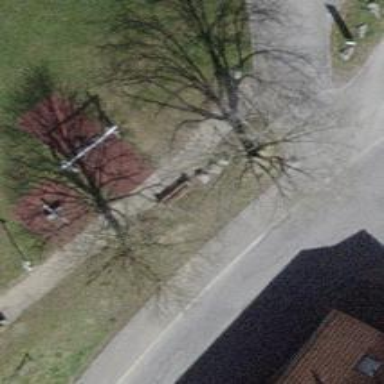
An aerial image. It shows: Bench for seating.